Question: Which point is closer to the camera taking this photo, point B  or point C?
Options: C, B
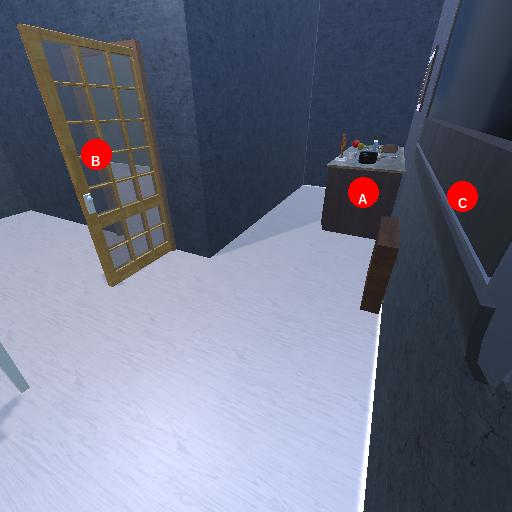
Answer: C